Interaction volume radius: 5 \u00c5
Interaction volume height: 25 \u00c5
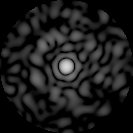
Disorder parameter: 0.852